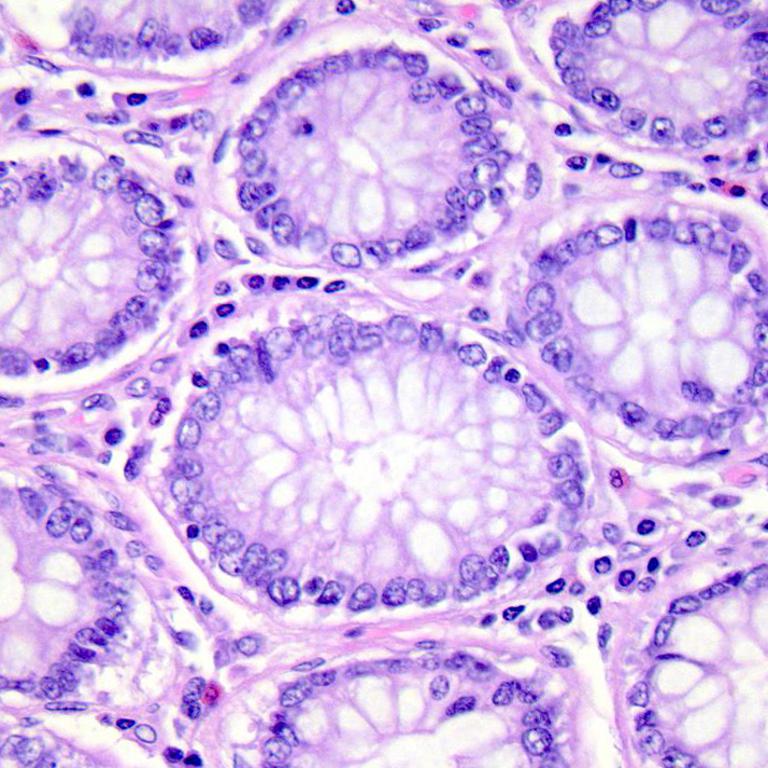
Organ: colon
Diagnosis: benign